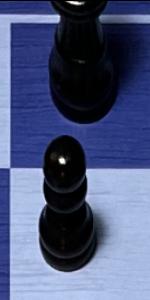
Label: Pawn_Black